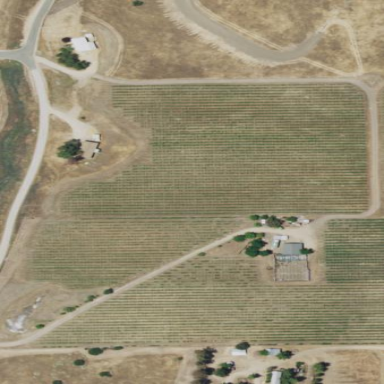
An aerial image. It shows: Vineyard with grape crops.